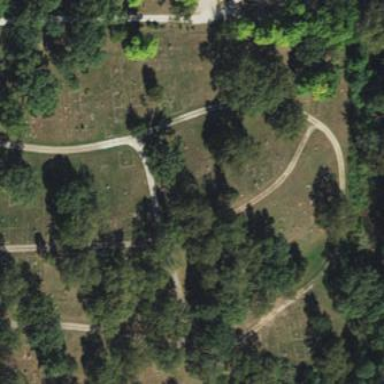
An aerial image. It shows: Cemetery.